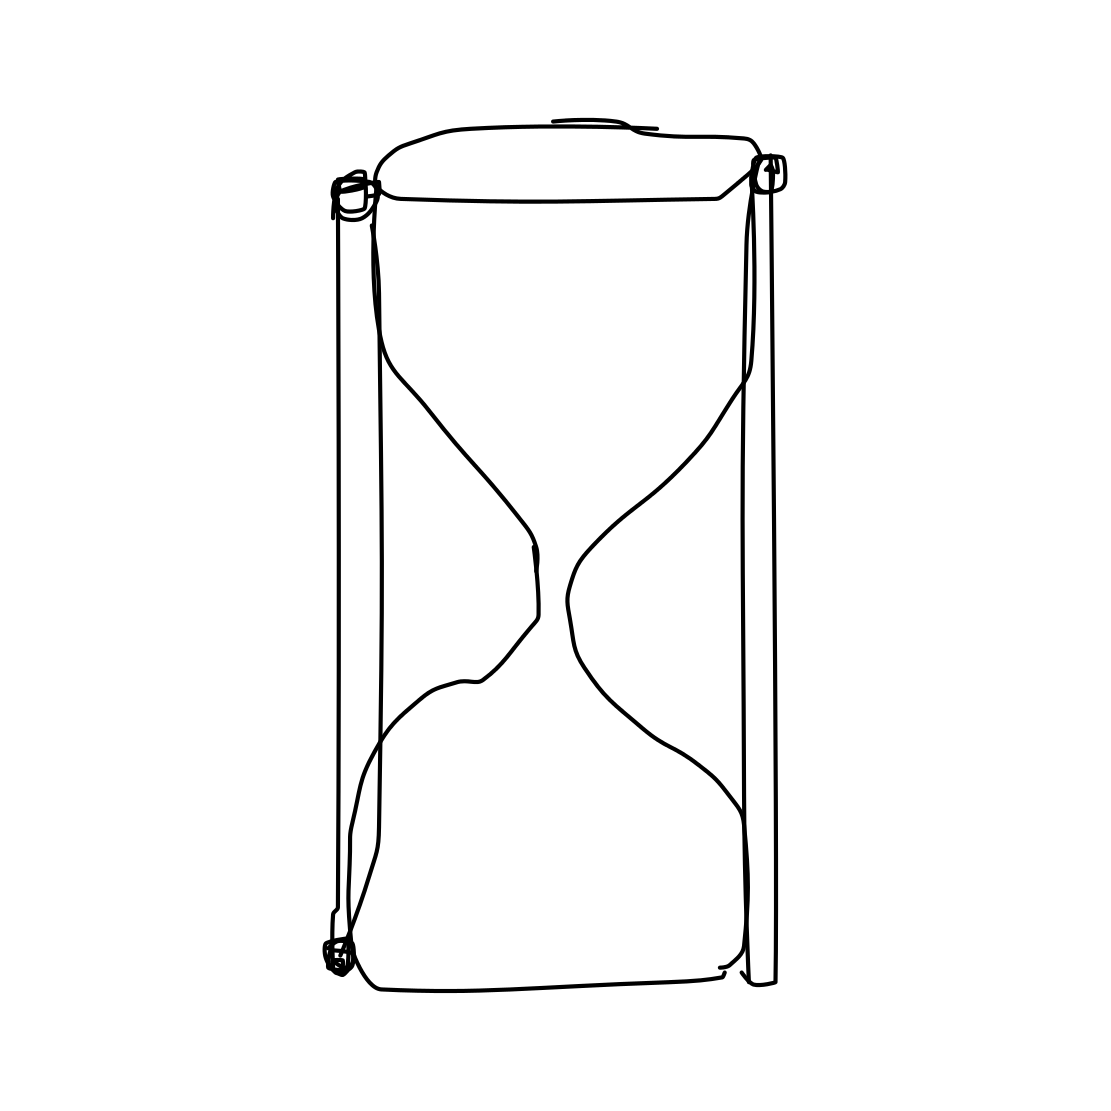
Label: hourglass